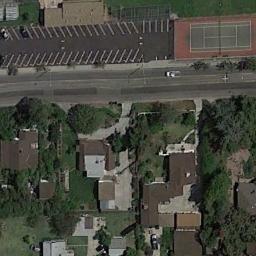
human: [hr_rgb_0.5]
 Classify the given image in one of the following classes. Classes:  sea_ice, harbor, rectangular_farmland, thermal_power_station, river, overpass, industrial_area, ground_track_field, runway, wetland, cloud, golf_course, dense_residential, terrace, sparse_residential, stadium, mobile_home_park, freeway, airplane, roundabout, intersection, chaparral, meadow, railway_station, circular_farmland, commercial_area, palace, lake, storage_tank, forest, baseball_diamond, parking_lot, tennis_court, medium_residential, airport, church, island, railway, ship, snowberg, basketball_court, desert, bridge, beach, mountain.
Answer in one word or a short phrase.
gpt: tennis_court